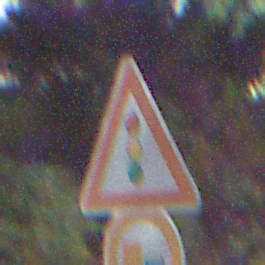
Verkehrszeichen: Lichtzeichenanlage
Zusatzzeichen unten: UeberholverbotKraftfahrzeuge
Umgebung: Outdoor, Suburban
Tageszeit: Night
Wetter: PartlyCloudy
Licht: Artificial
Jahreszeit: NotSpecified
Kontrast: HighContrast